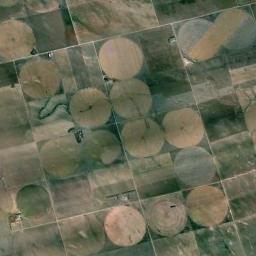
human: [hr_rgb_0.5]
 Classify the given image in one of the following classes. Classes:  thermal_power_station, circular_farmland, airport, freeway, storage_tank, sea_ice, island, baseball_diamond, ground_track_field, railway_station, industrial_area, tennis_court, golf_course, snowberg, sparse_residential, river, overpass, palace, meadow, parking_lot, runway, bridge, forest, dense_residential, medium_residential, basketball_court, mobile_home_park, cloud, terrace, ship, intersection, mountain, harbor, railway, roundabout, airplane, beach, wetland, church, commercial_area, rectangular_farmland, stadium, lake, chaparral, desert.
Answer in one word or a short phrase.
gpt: circular_farmland